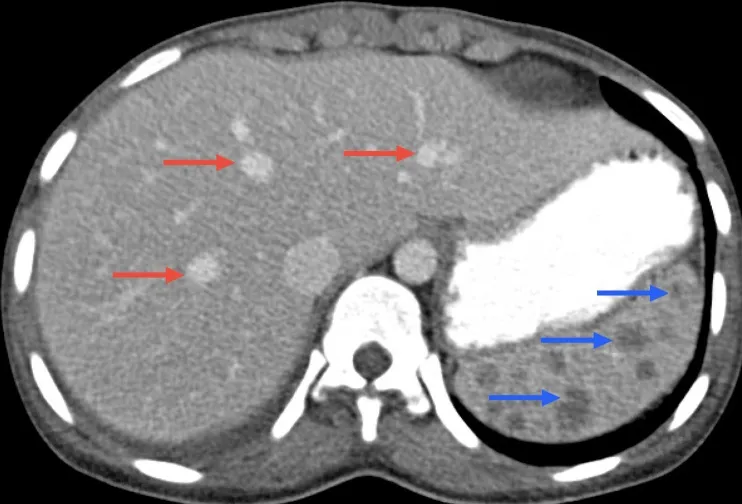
Abdomen CT scan. Abdominal CT showing multiple hepatic lesions (red arrows) and splenic lesions (blue arrows) suggestive of TB involvement.
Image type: radiology (ct)